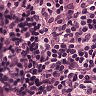
Metastatic tissue present: no